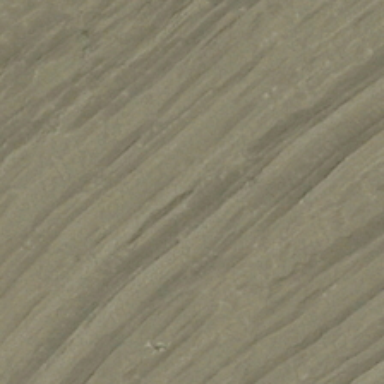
A piece of sand in the desert is like fish scale .